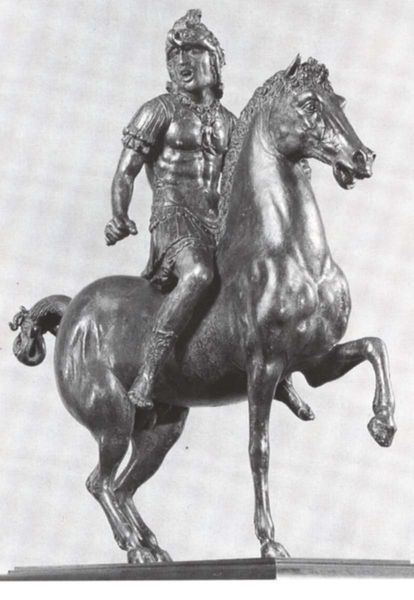
Titel: Der schreiende Reiter
Künstler: Andrea Briosco Riccio
Institution: London, Victoria and Albert Museum
Schlagwörter: kampf, kopf, mann, nackt, weiß, brust, mund, schwarz, rock, gesicht, sockel, boden, figur, pferd, reiter, statue, huf, hufe, mähne, reiten, steigbügel, bein, italien, monochrom, büste, bronze, plastik, foto, uniform, faust, soldat, helm, ritter, rüstung, rom, römer, sandale, ross, maul, speer, guss, scheuen, grieche, schrei, römisch, standbild, galopp, bronzeguss, bronzeplastik, steigen, aufbäumen, schreck, hinterbeine, waffenrock, schwazr, varus, reiterstandtbild